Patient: sex F, age 31
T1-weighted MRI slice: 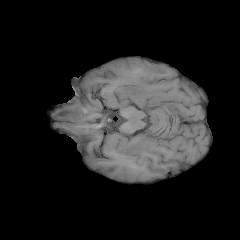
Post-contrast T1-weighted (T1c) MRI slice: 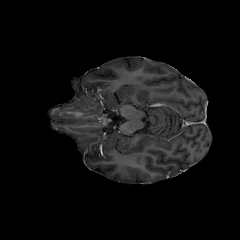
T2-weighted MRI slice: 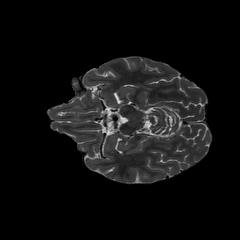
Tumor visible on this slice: yes
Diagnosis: Glioblastoma, IDH-wildtype
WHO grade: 4